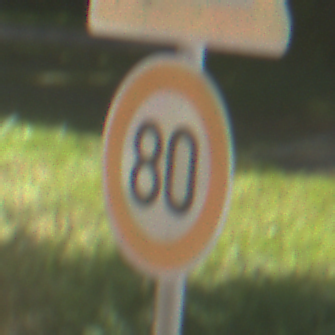
Verkehrszeichen: Geschwindigkeit80
Zusatzzeichen oben: Stau
Umgebung: Outdoor, RoadRail
Tageszeit: Midday
Wetter: Clear
Licht: Natural
Jahreszeit: NotSpecified
Kontrast: HighContrast